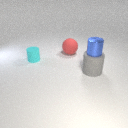
large red rubber sphere to the left of large gray rubber cylinder